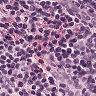
Metastatic tissue present: no